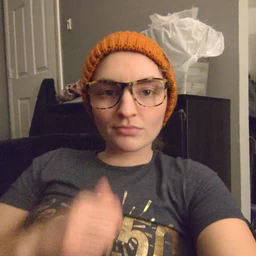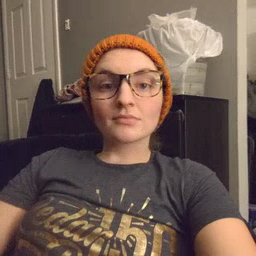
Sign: underwear